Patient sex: M
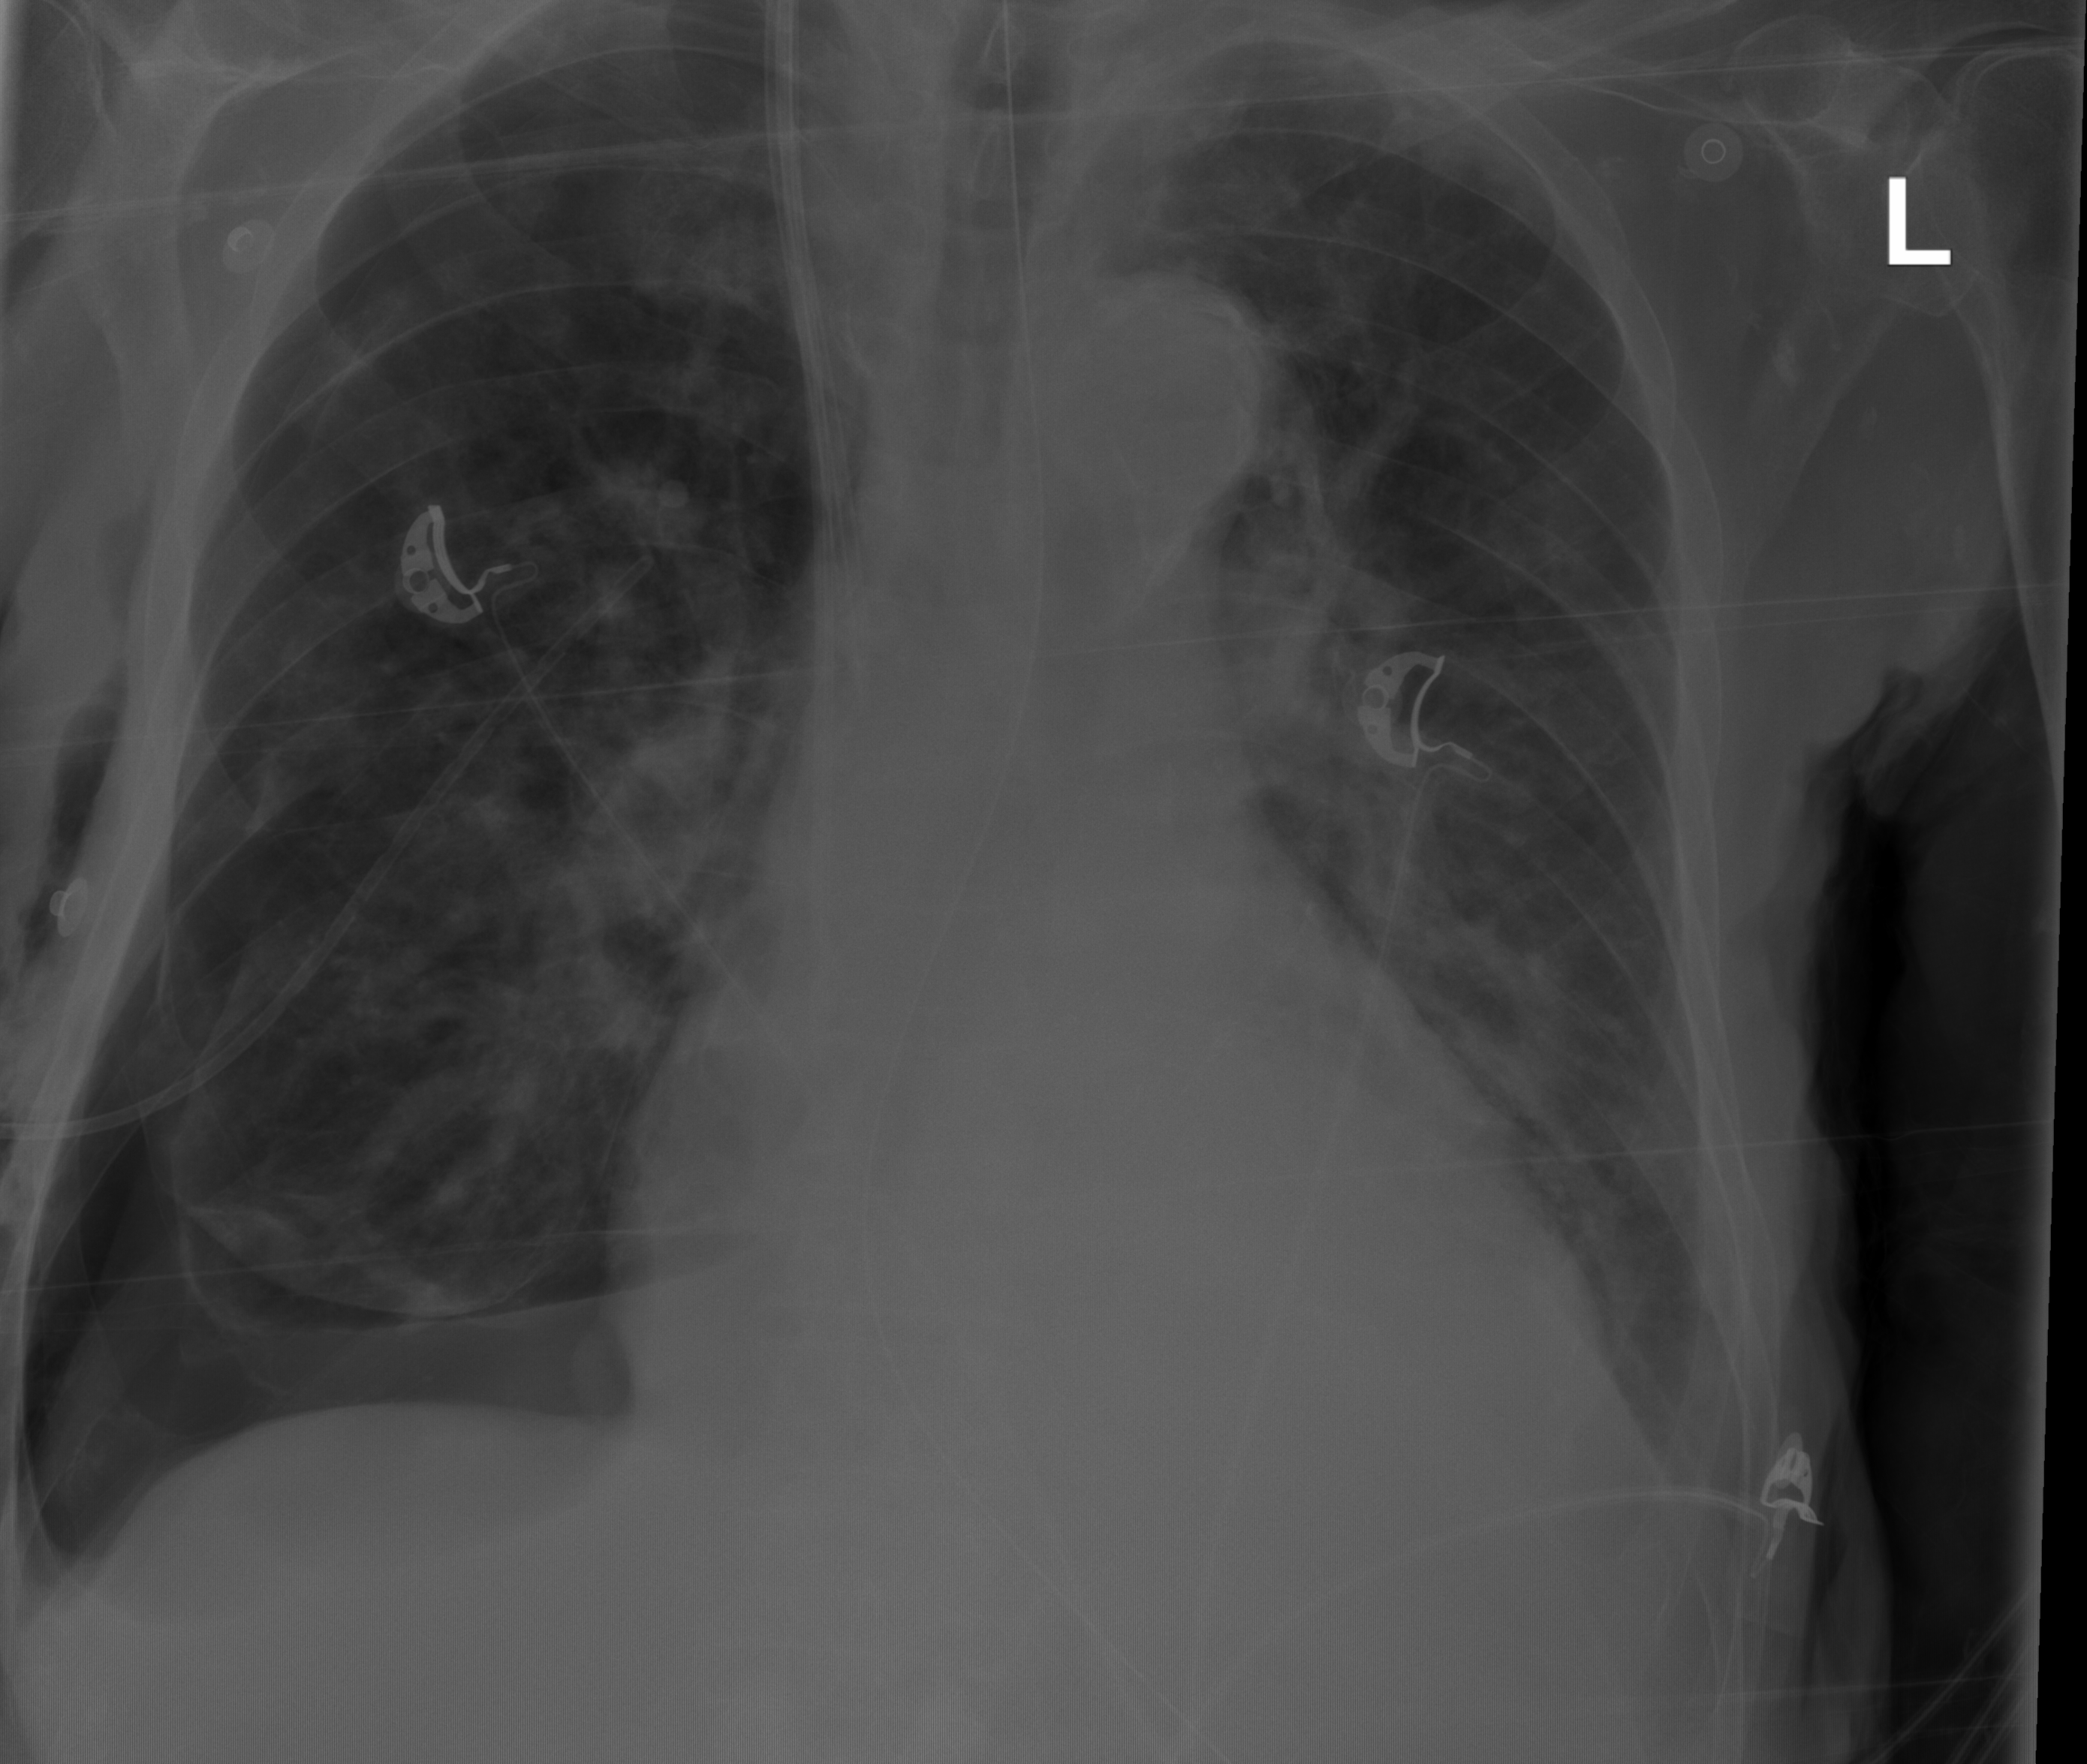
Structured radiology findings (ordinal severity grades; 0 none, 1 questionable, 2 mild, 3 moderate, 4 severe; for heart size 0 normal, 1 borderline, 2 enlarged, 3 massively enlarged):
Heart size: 1
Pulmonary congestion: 2
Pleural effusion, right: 1
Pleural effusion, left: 2
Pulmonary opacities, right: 2
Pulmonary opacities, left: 2
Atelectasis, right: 2
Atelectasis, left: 2